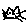
Label: cat